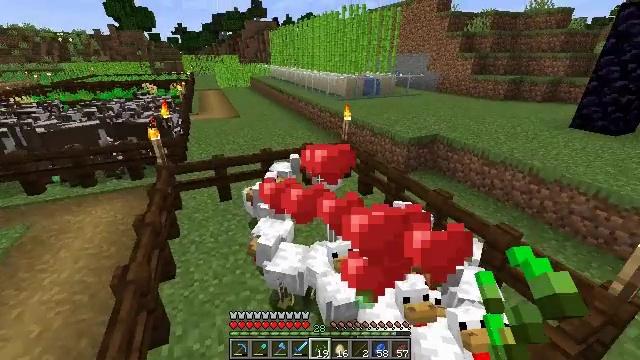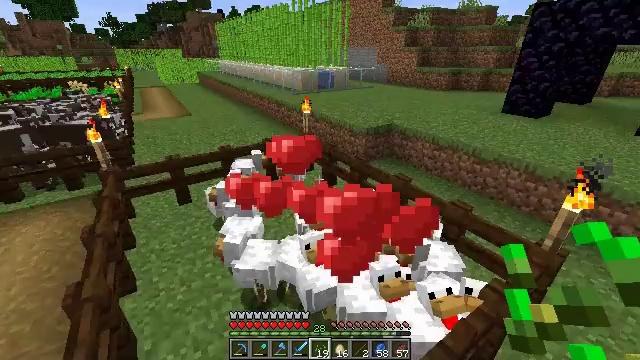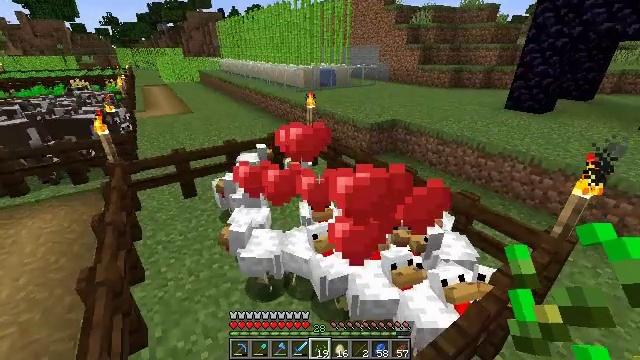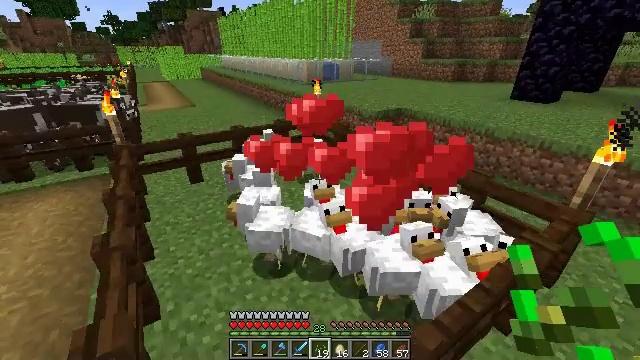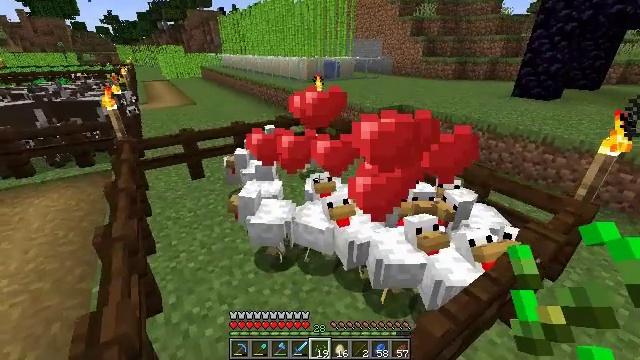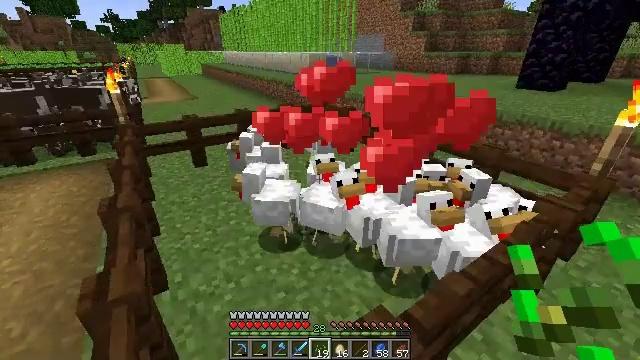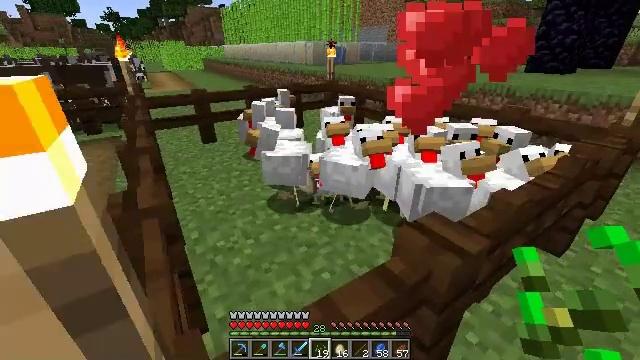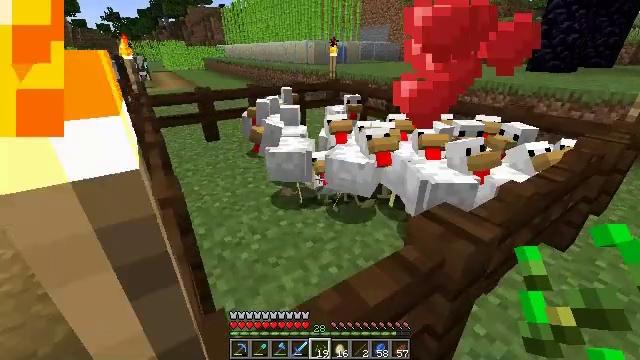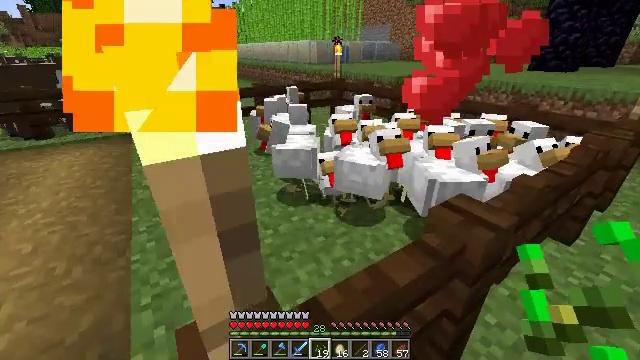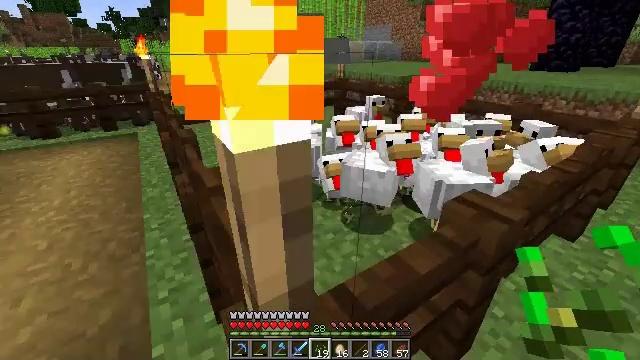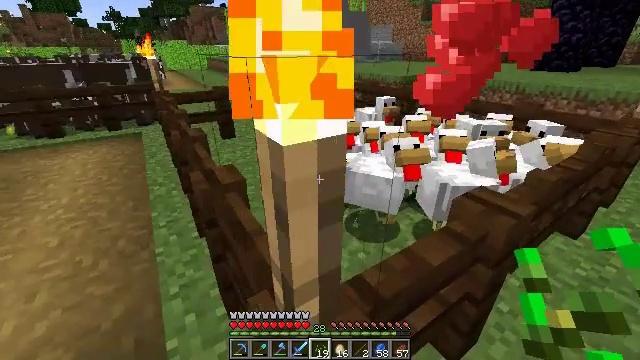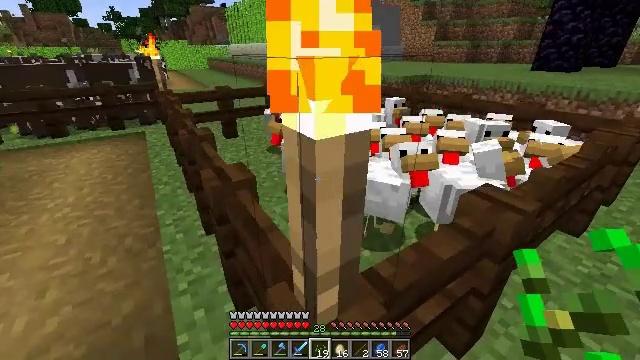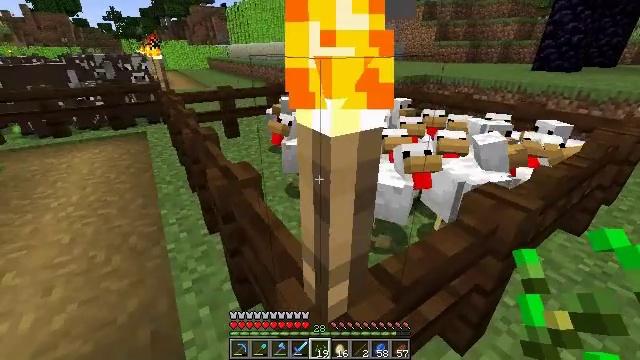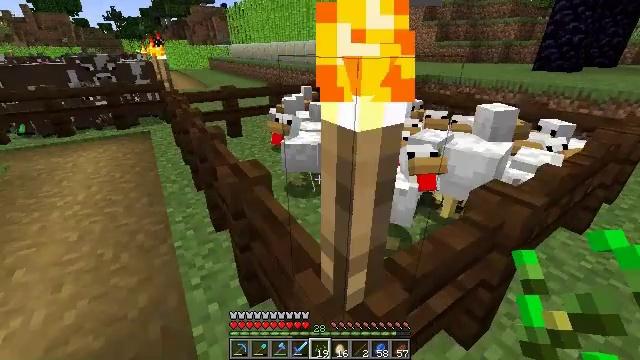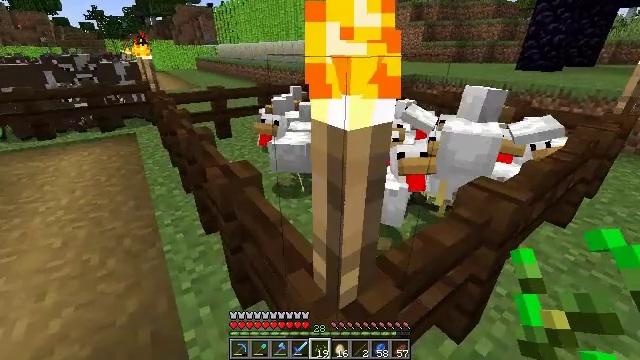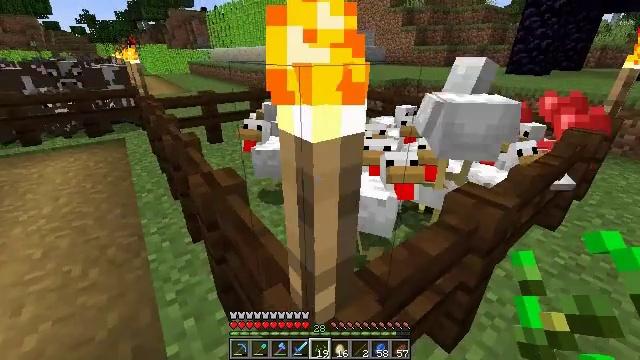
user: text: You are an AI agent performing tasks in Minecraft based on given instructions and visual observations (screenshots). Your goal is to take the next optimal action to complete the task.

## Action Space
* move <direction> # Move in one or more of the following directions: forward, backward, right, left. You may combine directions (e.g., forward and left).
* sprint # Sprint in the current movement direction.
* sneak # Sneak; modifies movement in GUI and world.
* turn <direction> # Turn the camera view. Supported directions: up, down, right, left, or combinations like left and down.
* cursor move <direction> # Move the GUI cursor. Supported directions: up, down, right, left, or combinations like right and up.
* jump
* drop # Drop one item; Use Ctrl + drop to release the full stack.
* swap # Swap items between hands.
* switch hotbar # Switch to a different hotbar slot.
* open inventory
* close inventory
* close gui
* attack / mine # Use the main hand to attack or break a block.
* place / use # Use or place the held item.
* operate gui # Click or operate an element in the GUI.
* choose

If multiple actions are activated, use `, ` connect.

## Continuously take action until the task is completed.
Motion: motion action
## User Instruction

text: Kill the chicken.
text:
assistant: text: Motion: move left, turn right and down
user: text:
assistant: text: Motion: move left
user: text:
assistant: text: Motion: move left
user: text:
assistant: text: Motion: move left
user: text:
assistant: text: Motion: move left
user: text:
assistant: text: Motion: move forward and move left
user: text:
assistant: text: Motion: move forward and move left
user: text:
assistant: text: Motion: move forward and move left
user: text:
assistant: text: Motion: move forward and move left
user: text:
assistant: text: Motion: move forward and move left
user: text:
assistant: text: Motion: move forward and move left
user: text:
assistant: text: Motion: move forward and move left
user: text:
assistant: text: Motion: move forward and move left
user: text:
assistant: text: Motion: move forward, turn right
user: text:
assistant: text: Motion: move forward, turn right, use / place
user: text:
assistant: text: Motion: move forward, use / place
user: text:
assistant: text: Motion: move forward
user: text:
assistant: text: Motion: move forward
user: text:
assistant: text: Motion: move forward, use / place
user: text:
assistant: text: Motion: move forward and move left, use / place
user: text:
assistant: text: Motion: move forward and move left, use / place
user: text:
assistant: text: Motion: move forward and move left
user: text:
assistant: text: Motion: move forward and move left
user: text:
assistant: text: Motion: move forward and move left
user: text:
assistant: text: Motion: move left, use / place
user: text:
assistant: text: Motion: move left, use / place
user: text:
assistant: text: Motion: move left, use / place
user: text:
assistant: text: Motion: move left
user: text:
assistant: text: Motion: move left, use / place
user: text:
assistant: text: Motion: move left, turn right and down, use / place